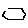
Label: hexagon